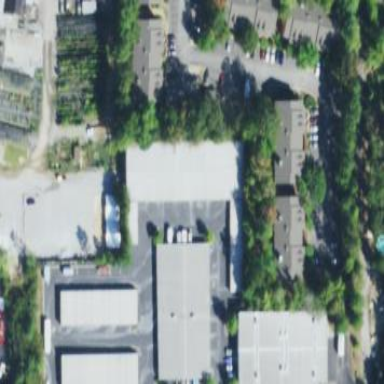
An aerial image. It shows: Storage rental shop.